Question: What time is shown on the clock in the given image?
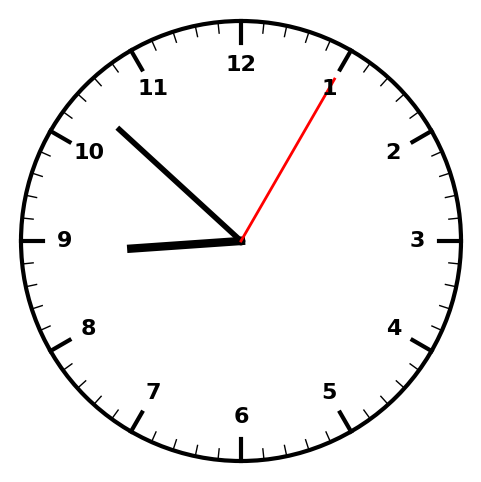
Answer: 08:52:05